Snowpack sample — Buffalo Mountain, Silverthorne, Colorado, USA (1/25/25, 10:11 AM MST)
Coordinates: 39.6222, -106.1139
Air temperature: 22 °F
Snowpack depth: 110 cm
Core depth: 30 cm
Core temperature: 42.8 °F
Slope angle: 12°, slope face: 102°
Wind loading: high
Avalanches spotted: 0
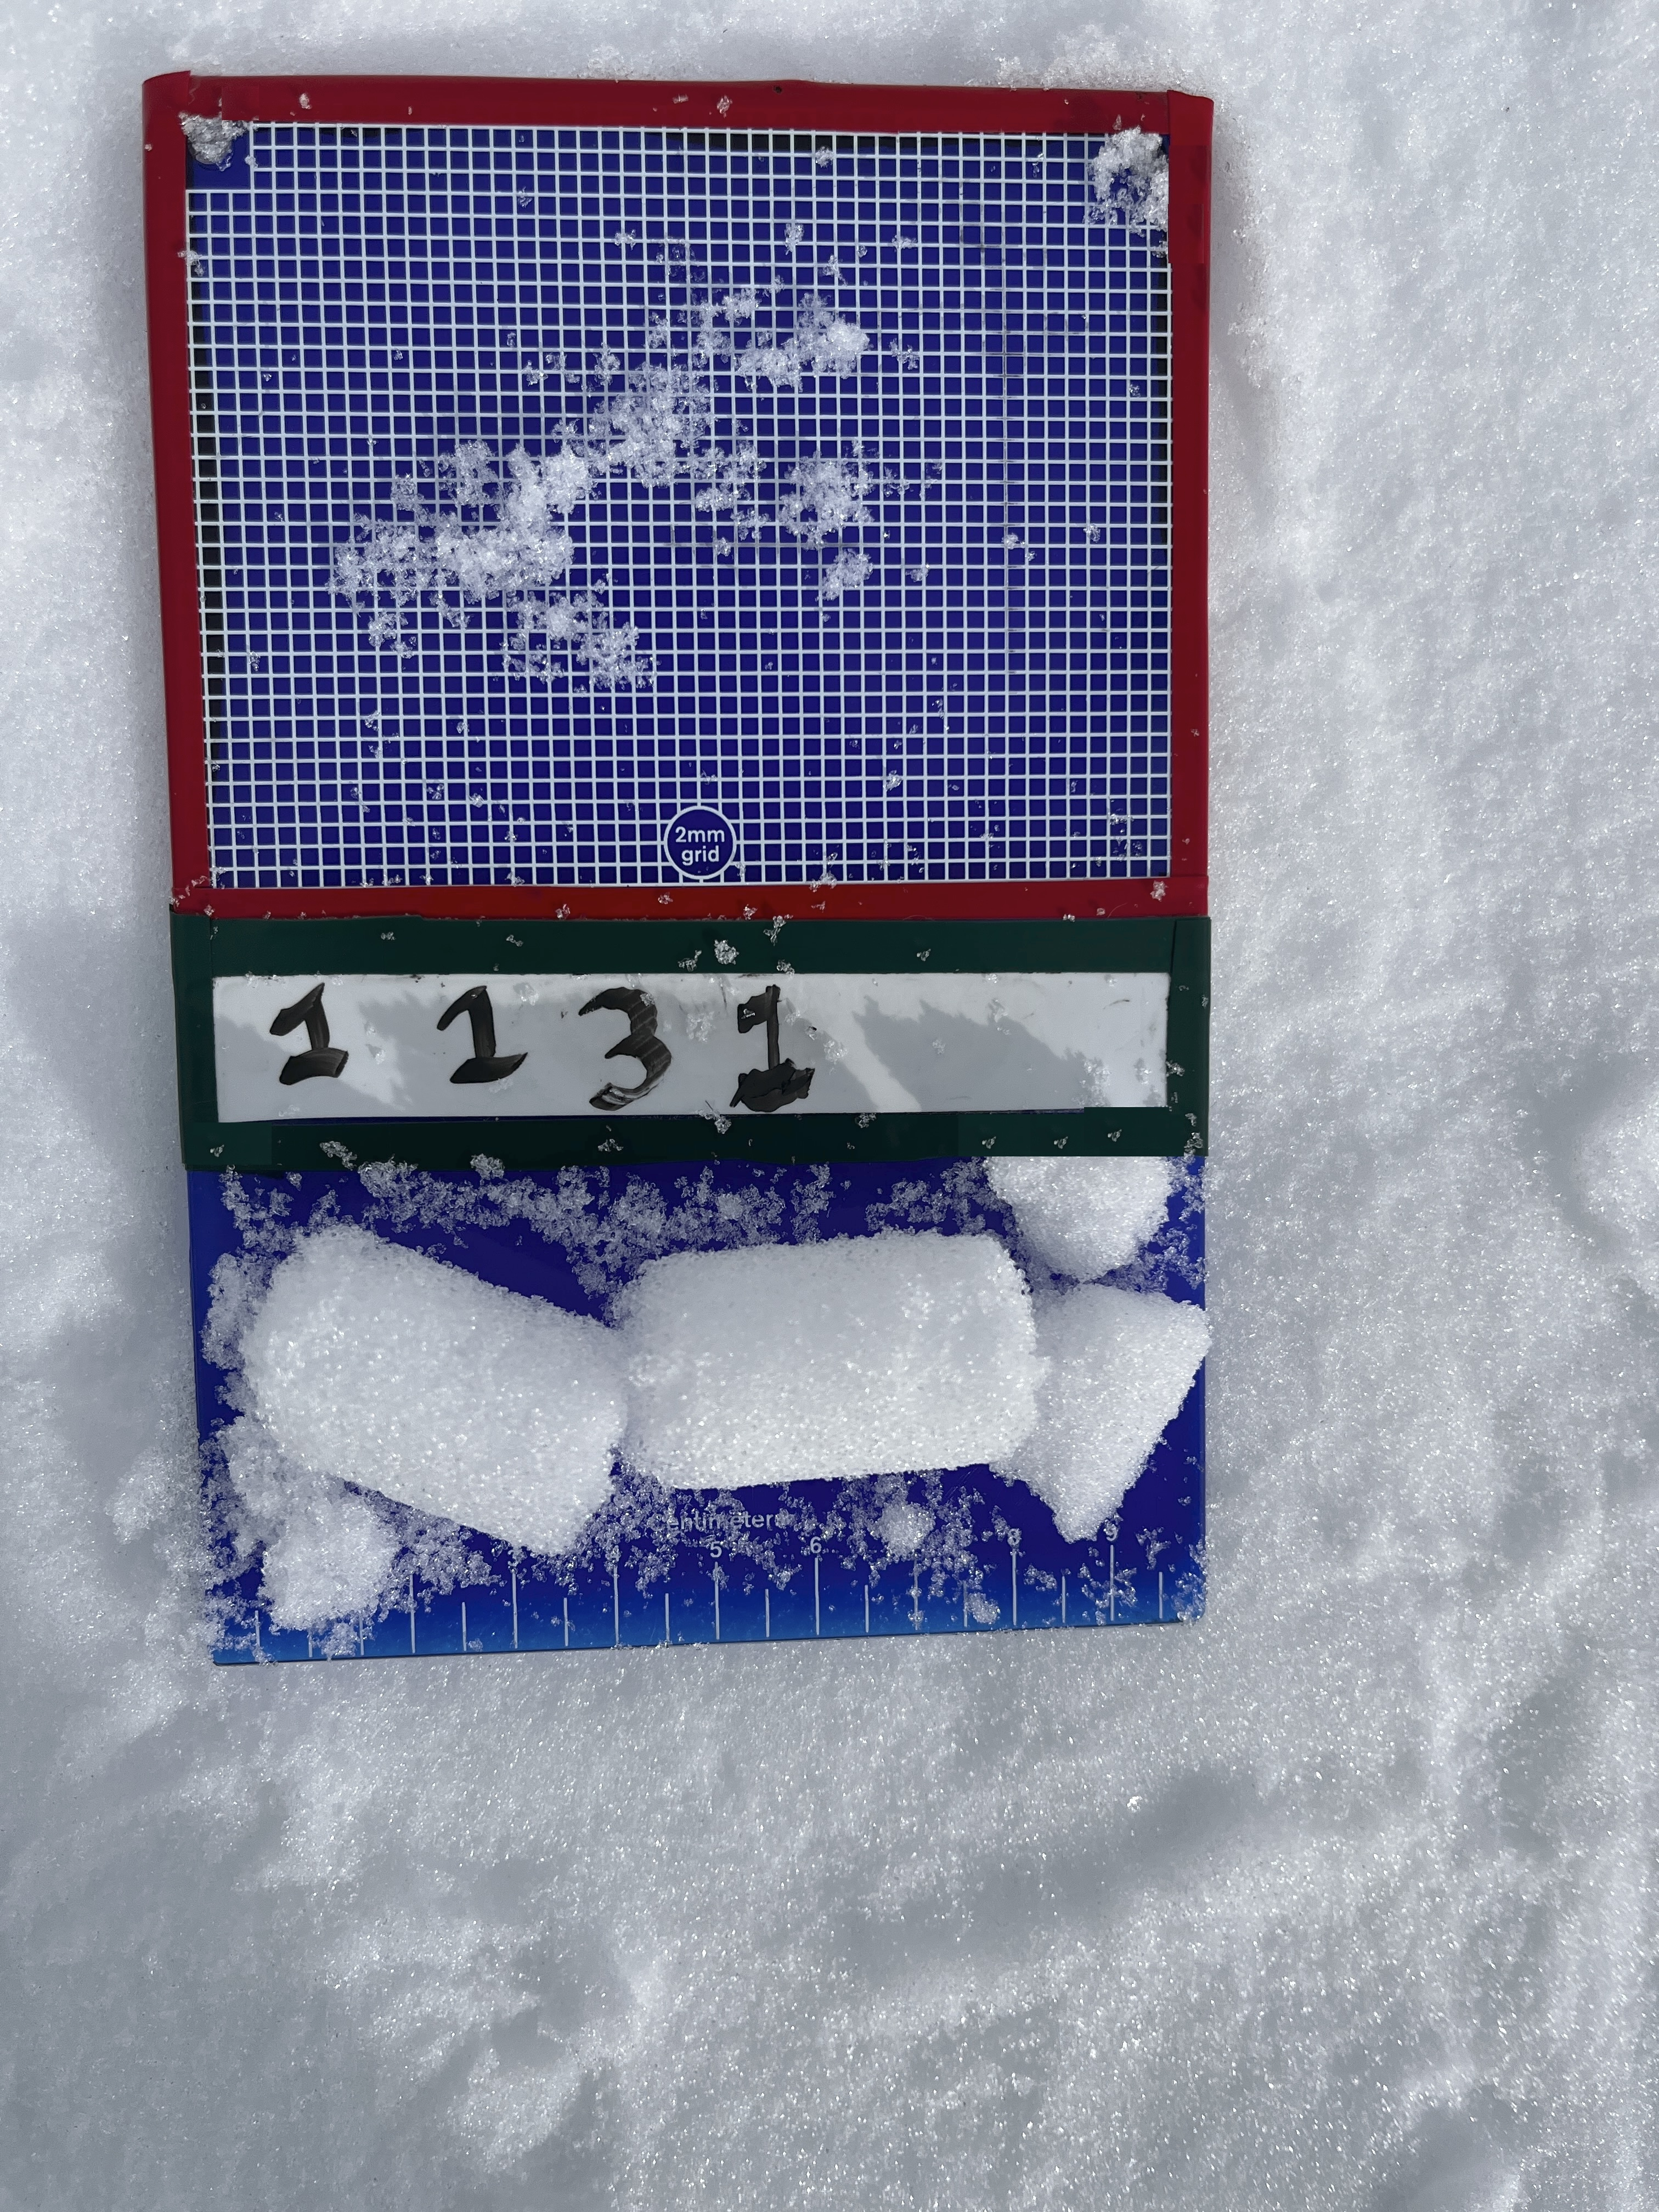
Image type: crystal_card
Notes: No avalanches nearby, collected on the outskirts of a fire break 15 meters from the treeline, on way to Buffalo and Red Mountain